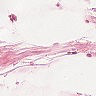
Metastatic tissue present: no